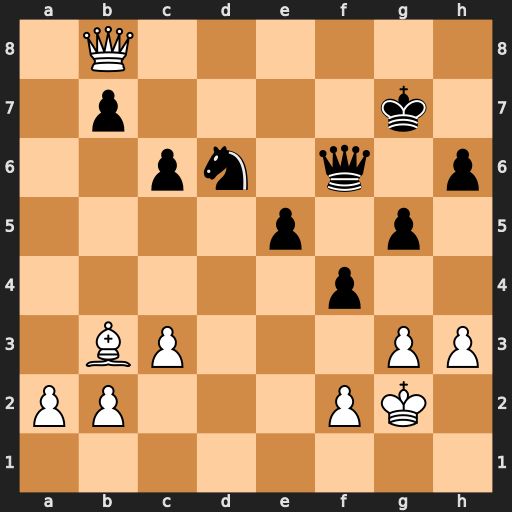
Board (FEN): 1Q6/1p4k1/2pn1q1p/4p1p1/5p2/1BP3PP/PP3PK1/8
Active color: w
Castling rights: -
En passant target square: -
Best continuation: Qg8#